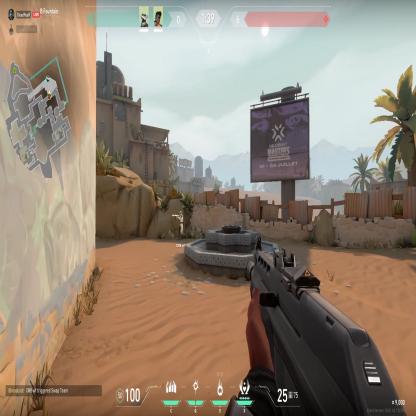
Label: teammate